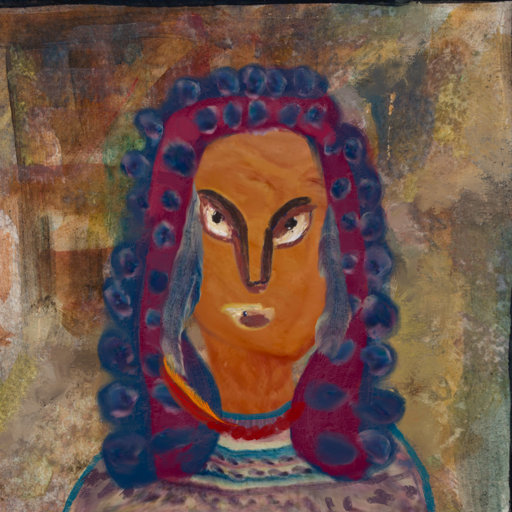
Background: Mosgoul, Head And Neck Front: Pious_Lady, Face Front: After_Raid, Bust: HillGirl, Hair Front: Hill_Girl, Head Accessory: Blank, Second Necklace: Blank, Necklace: Pipe, Baby: Blank